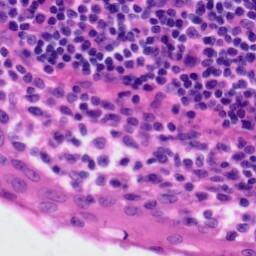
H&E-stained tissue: Tonsil